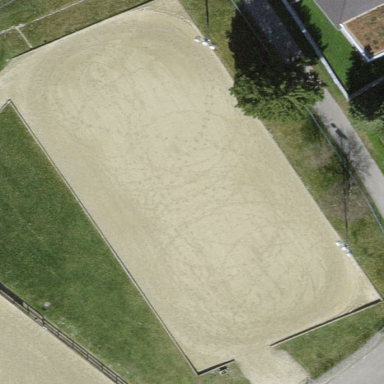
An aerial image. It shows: Equestrian pitch for leisure land sports.